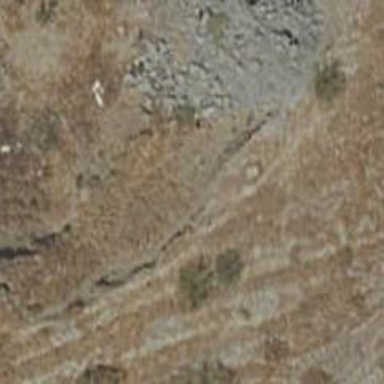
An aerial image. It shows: Natural cliff.